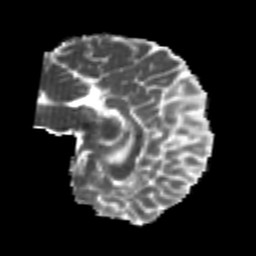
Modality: MD
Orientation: sagittal
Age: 22
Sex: male
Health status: healthy
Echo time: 0.074 s